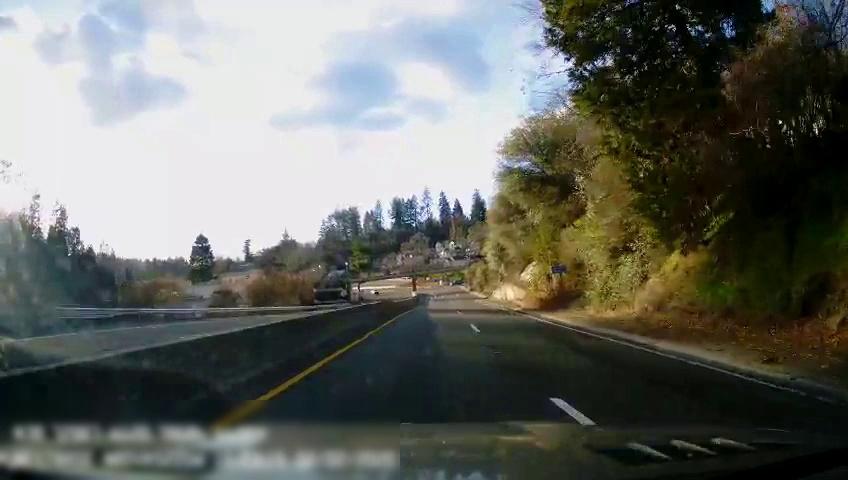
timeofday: Day
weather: Sunny
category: Drivable Space
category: Drivable Space
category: Vehicles | SUV
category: Lanes | Current Lane
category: Lanes | Current Lane
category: Lanes | Alternate Lane
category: Lanes | Opposite Lane
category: Traffic | Signs